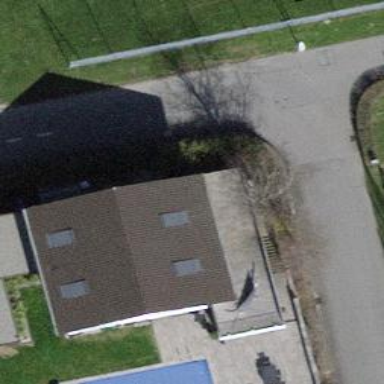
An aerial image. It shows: Building with tiled roof.